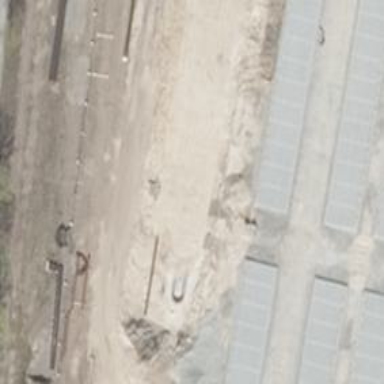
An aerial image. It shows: Asphalt parking aisle along service road.